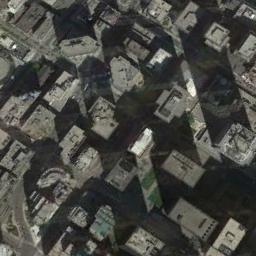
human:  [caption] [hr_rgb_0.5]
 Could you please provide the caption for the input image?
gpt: There are some cars parked in the top right corner .

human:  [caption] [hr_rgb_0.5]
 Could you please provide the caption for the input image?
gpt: There are many dense tall buildings and several roads and many trees in a business district .

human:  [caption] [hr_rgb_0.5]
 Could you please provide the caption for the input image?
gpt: A commercial area has some buildings arranged neatly and some roads go through the commercial area .

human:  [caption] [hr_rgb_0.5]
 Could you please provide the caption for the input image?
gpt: The commercial area is consist of many tall buildings .

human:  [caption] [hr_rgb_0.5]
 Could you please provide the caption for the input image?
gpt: There are many gray buildings arranged neatly on a commercial area .